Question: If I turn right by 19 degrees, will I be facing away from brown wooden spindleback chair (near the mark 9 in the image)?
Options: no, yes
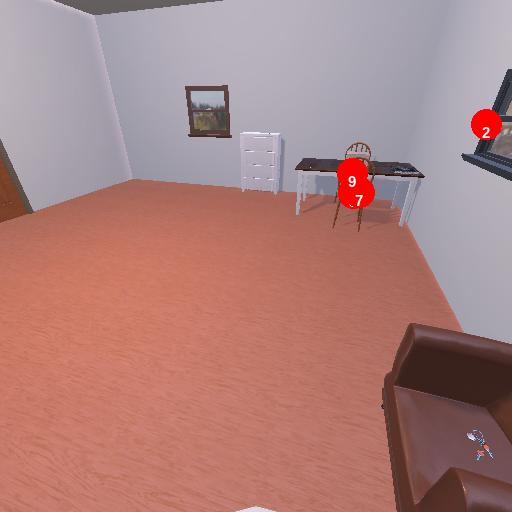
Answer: no